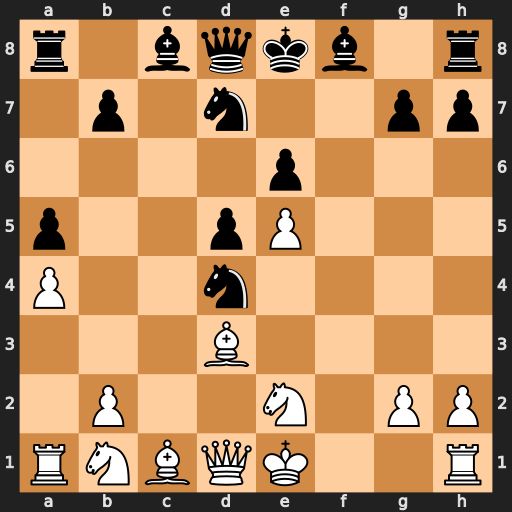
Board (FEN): r1bqkb1r/1p1n2pp/4p3/p2pP3/P2n4/3B4/1P2N1PP/RNBQK2R
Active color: w
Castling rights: KQkq
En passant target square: -
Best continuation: Nxd4 Qh4+ g3 Qxd4 Bg6+ hxg6 Qxd4